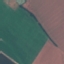
Land use / land cover: AnnualCrop